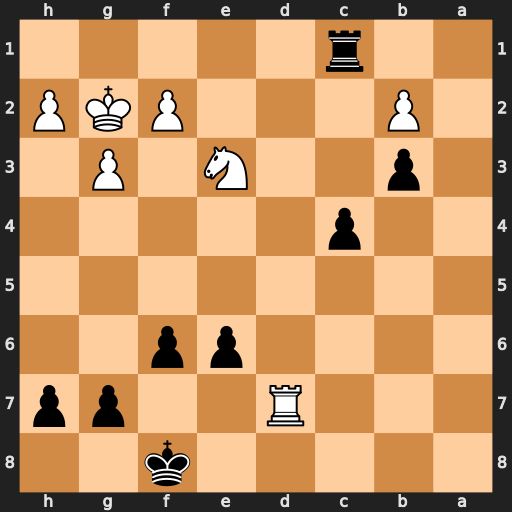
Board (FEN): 5k2/3R2pp/4pp2/8/2p5/1p2N1P1/1P3PKP/2r5
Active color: b
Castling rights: -
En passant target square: -
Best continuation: c3 bxc3 b2